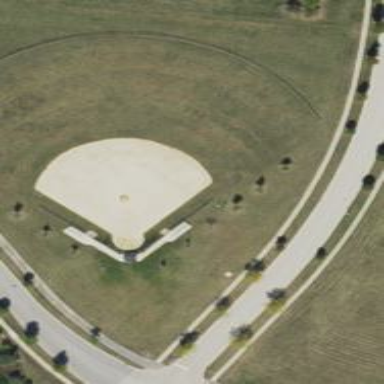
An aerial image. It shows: Baseball pitch for leisure and sports activities.